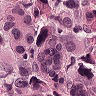
Metastatic tissue present: yes